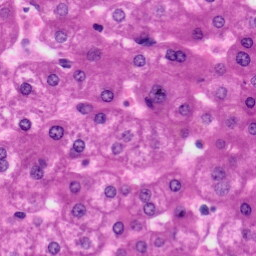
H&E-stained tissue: Liver